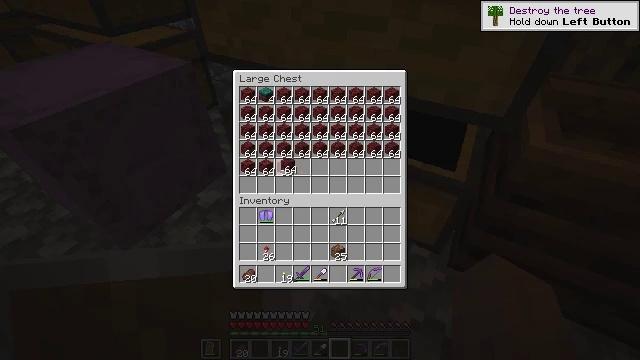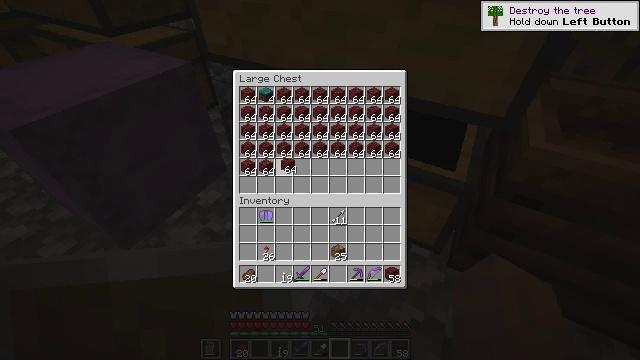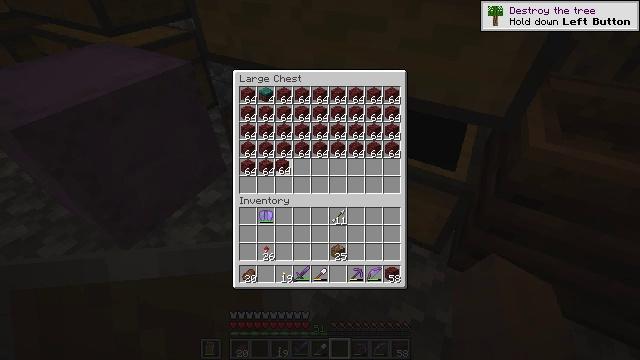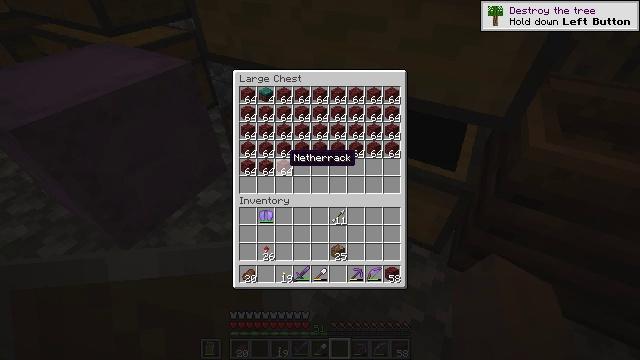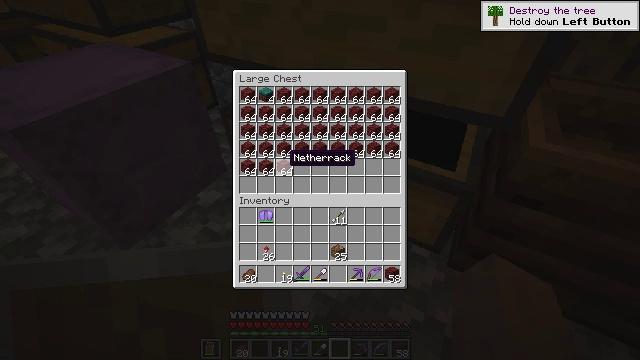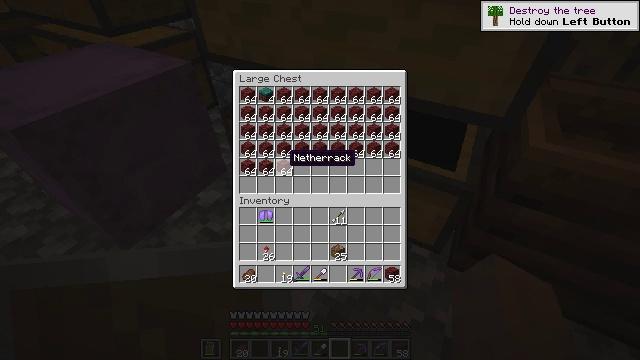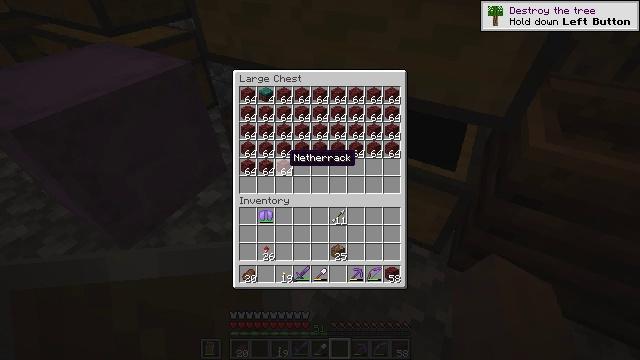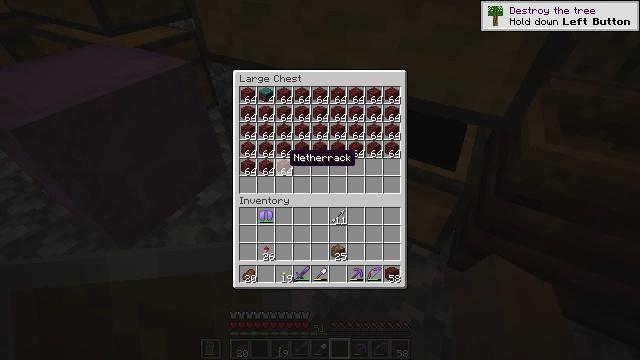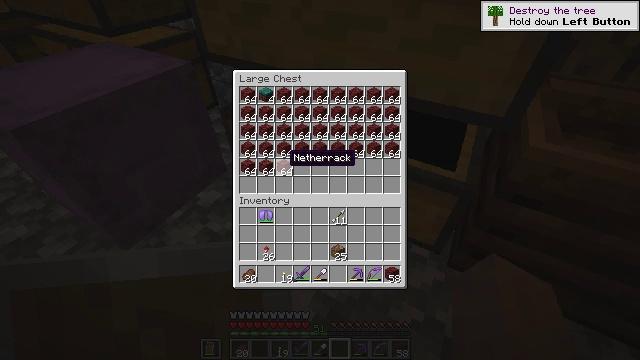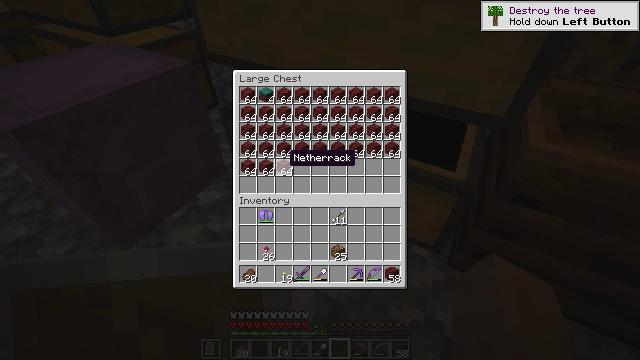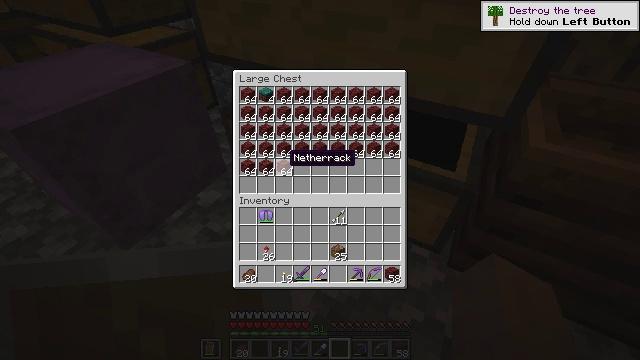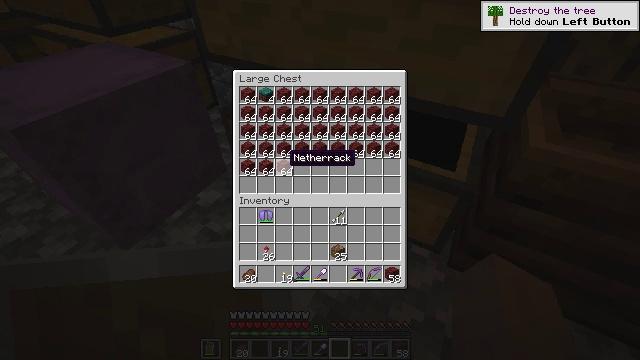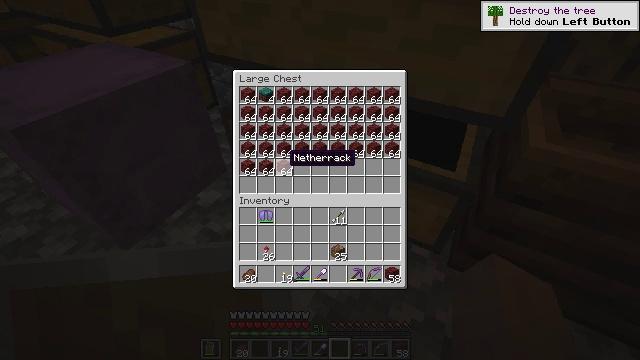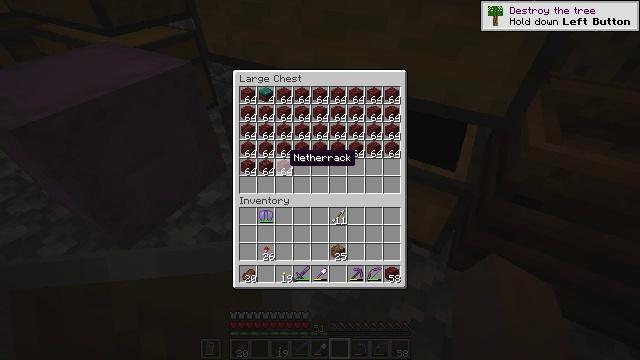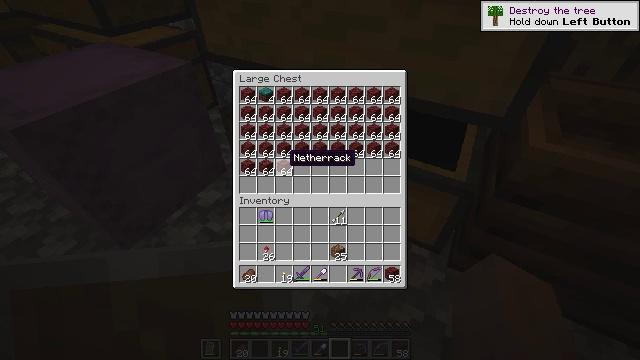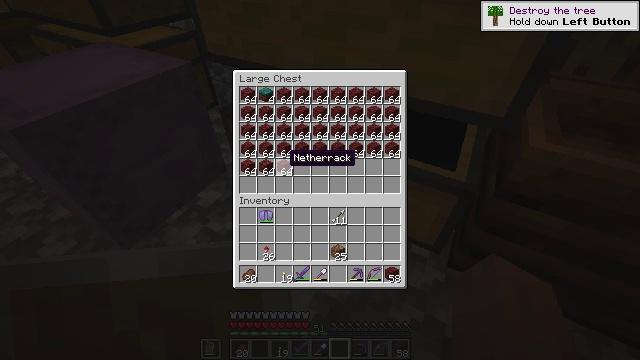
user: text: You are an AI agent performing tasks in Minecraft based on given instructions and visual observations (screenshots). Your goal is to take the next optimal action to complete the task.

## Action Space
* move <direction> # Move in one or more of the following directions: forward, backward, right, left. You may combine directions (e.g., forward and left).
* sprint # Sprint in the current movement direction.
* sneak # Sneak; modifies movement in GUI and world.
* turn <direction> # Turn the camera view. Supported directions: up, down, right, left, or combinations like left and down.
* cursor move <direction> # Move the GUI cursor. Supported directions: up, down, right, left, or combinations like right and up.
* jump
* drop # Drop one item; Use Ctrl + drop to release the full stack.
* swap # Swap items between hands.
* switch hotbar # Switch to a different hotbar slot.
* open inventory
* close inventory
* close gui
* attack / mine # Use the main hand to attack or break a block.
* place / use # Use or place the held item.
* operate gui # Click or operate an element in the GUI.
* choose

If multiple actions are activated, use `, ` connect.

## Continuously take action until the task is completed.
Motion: motion action
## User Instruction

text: Gather the shulker box for storage.
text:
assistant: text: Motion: sneak, attack / mine
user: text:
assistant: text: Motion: sneak, attack / mine
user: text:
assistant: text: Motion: no_op
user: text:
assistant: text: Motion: no_op
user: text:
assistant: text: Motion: no_op
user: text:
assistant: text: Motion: no_op
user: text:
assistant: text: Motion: no_op
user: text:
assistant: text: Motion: no_op
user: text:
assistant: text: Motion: no_op
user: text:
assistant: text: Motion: no_op
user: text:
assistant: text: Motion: no_op
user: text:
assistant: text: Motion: no_op
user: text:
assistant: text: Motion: no_op
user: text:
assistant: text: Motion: no_op
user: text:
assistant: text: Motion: no_op
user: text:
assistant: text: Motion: no_op
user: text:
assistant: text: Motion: no_op
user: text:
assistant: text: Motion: no_op
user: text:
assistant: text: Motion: no_op
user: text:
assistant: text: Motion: no_op
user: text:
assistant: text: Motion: no_op
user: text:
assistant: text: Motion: no_op
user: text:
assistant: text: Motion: no_op
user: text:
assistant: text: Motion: no_op
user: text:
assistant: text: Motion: no_op
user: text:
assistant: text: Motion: no_op
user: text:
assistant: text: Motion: attack / mine
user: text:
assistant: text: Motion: attack / mine
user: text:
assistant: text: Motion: attack / mine
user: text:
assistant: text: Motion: no_op